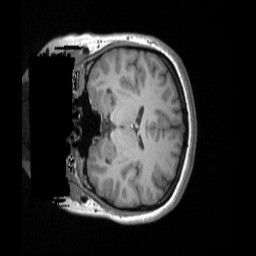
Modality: T1w
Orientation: coronal
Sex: female